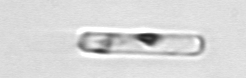
Label: Guinardia_delicatula